Question: I am using Facebook graph API to get Facebook details. But I am getting profile image as resized.
E.g.:

I tried changing _s to _n. But still am getting size of . But original image size is '260 x 194'.
How can I get the original images without resizing in iphone?
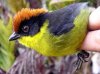
Answer: If you want to get the exactly image size, you can try fql query
'''
$fql="SELECT id, width, height, url, is_silhouette, real_width, real_height FROM profile_pic WHERE id=me() AND height=260 AND width=194";
$avt = $facebook->api(array(
'method'=>'fql.query',
'query' =>$fql,
));
$avt = & $avt[0]['url'];
'''
I am using php, you can learn more <URL>